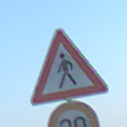
Verkehrszeichen: FussgaengerRechts
Zusatzzeichen unten: Geschwindigkeit30
Umgebung: Outdoor, RoadRail
Tageszeit: MorningAfternoon
Wetter: Clear
Licht: Natural
Jahreszeit: NotSpecified
Kontrast: HighContrast